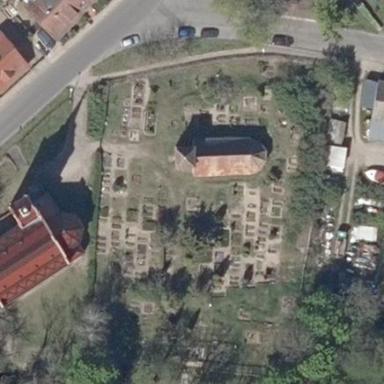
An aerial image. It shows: Grave yard.